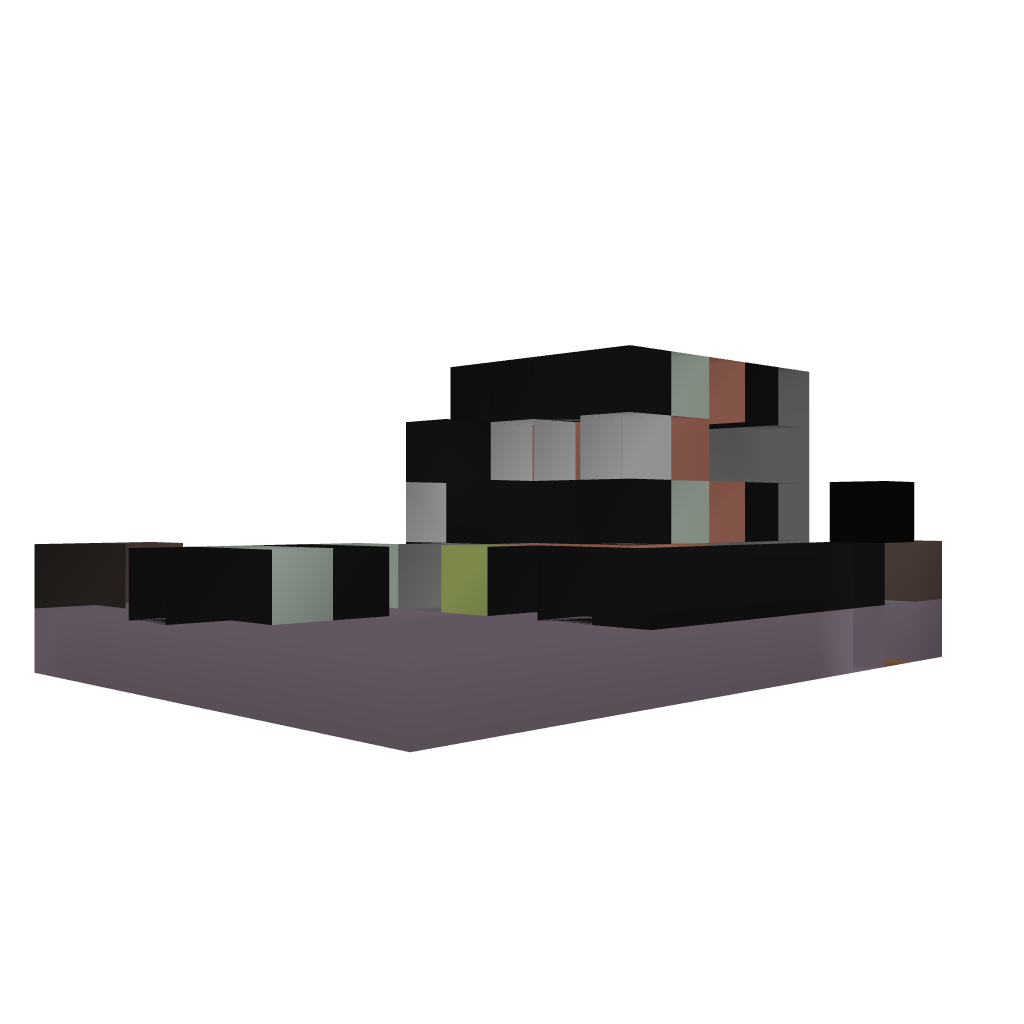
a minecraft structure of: Achievement Hunter Slice Of Hell